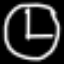
Label: clock